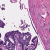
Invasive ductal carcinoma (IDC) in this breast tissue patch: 1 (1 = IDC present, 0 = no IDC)